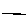
Label: line